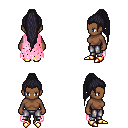
a pixel art fantasy rpg character, female body template, human, dark skin, pink tattered cape, metal pants, raven extra-long topknot hairstyle, gold boots, four views (front, back, left, right), 2x2 character sprite sheet, small pixel art, hard edges, no anti-aliasing